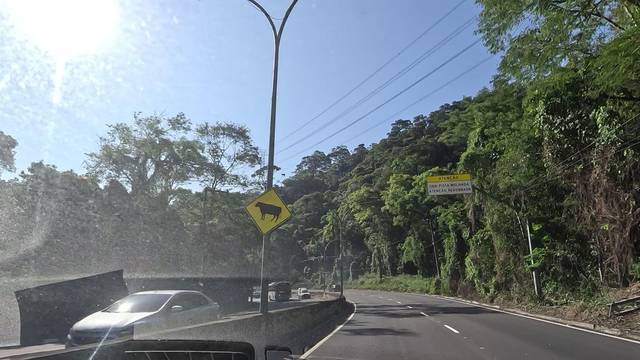
Region: Brazil
Coordinates: -22.923, -43.294